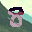
Label: 8